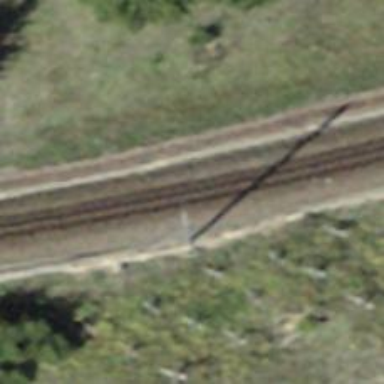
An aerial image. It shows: Narrow-gauge railway track electrified by contact line.